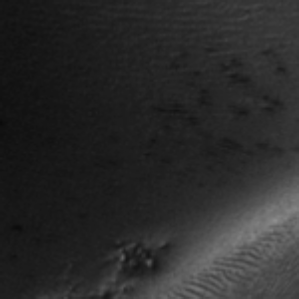
Label: frost